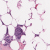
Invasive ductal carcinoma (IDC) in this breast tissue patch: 1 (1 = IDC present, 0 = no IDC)